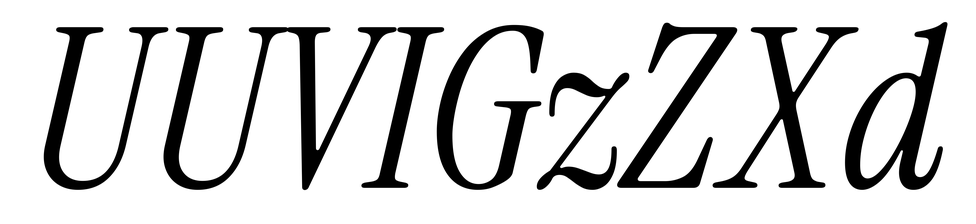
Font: InstrumentSerif-Italic